Field crop: tomato
Growth stage: 1
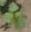
Species: solanum